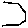
Label: hexagon